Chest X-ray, PA view. Patient: 39 years old, sex F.
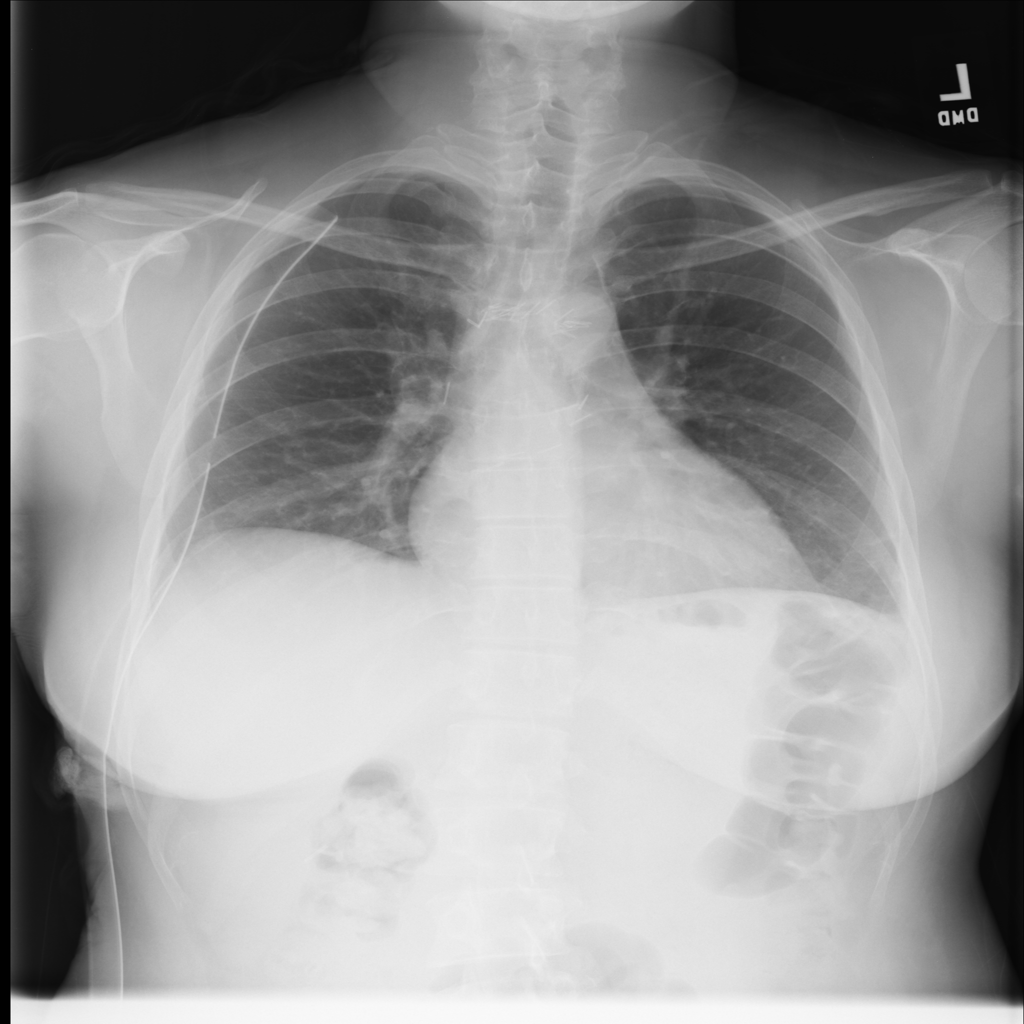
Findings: No Finding